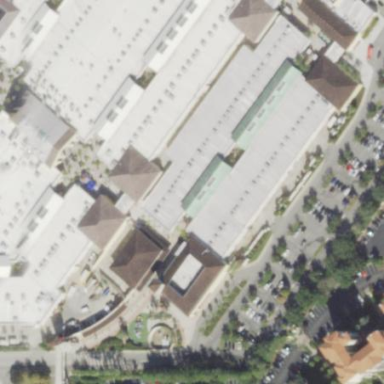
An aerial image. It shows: Retail building.